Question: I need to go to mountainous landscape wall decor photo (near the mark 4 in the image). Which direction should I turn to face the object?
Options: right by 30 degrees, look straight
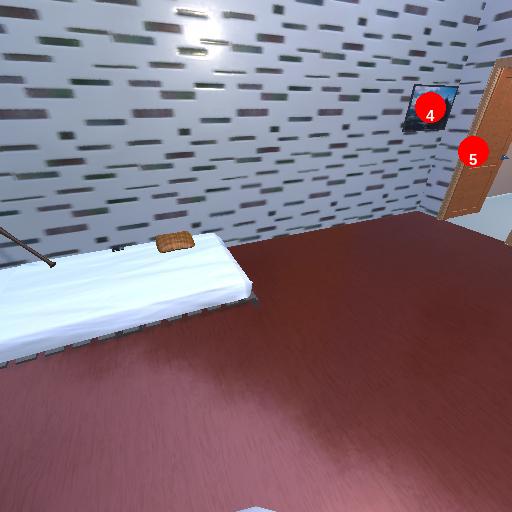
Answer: right by 30 degrees